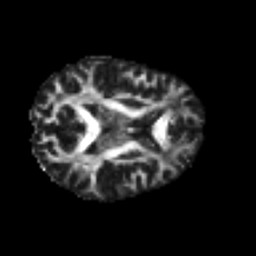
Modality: FA
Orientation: axial
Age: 37
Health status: ill
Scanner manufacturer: philips
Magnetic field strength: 3 T
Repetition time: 9 s
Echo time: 0.127 s